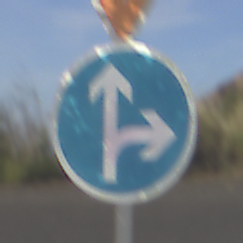
Verkehrszeichen: VorgeschriebeneFahrtrichtungGeradeausOderRechts
Zusatzzeichen oben: VorfahrtGewaehren
Umgebung: Outdoor, RoadRail
Tageszeit: MorningAfternoon
Wetter: PartlyCloudy
Licht: Natural
Jahreszeit: NotSpecified
Kontrast: HighContrast